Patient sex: F
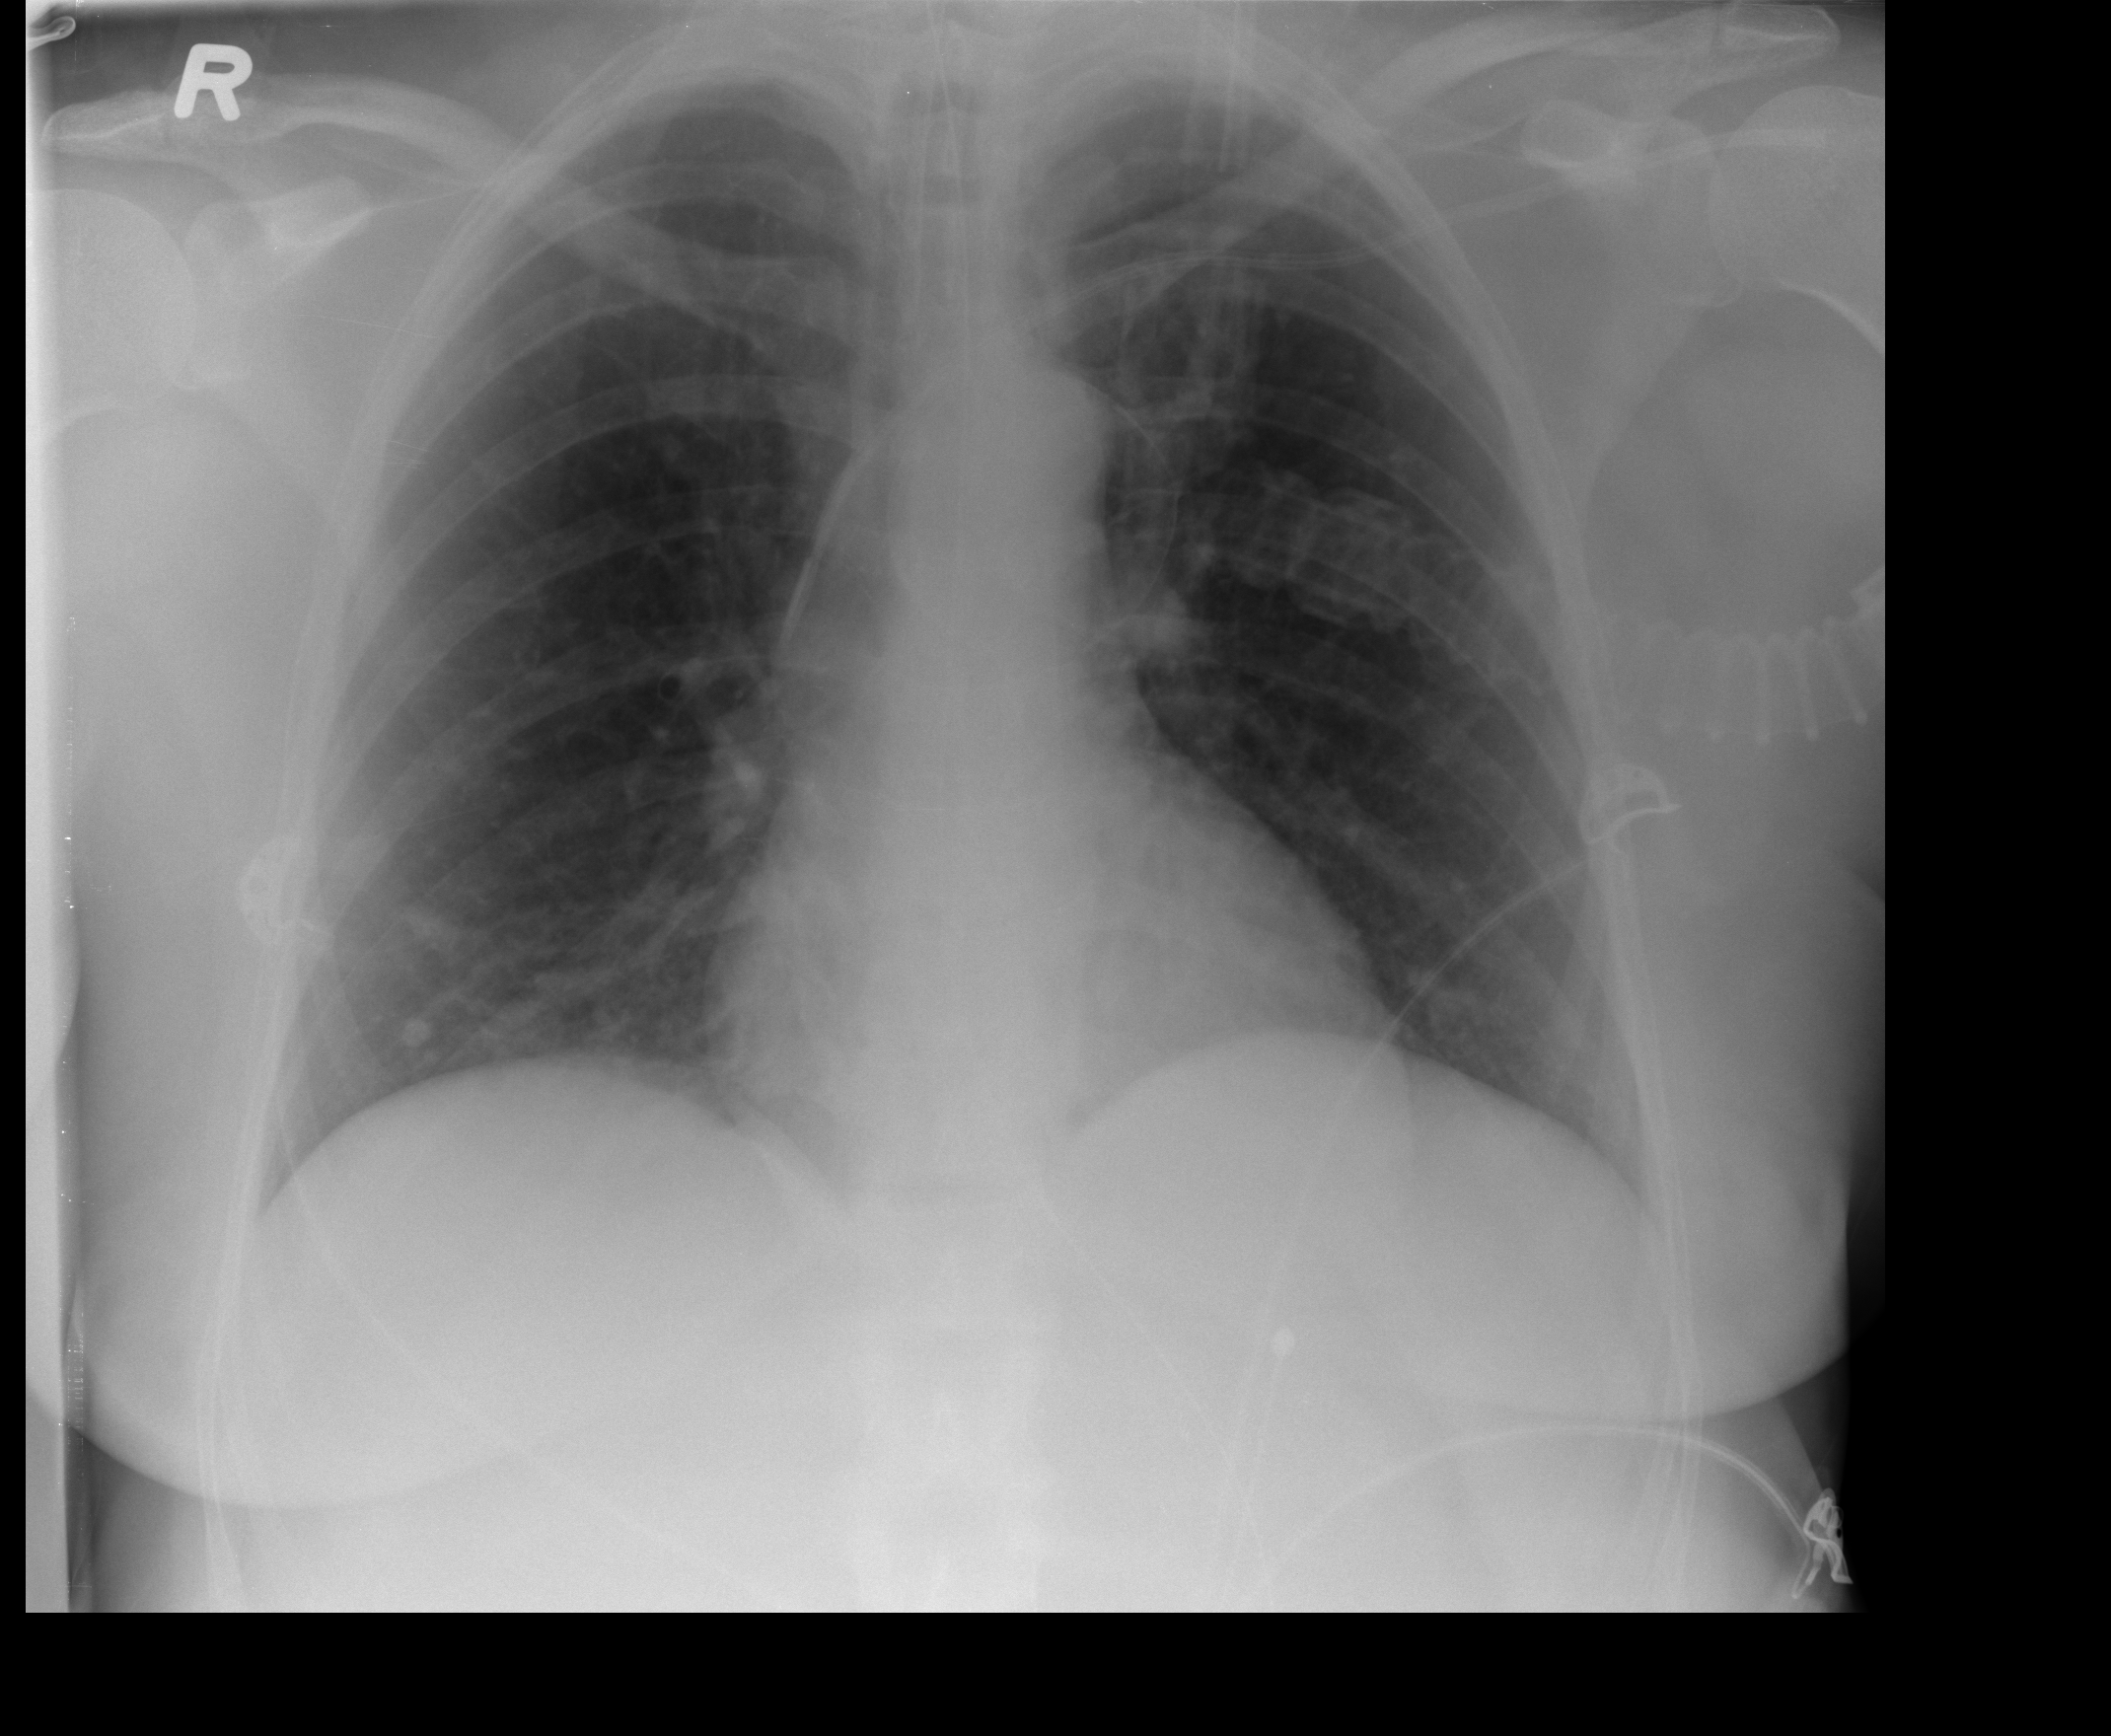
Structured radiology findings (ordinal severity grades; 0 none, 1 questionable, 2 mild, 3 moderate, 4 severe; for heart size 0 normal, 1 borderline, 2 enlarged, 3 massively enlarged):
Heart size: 0
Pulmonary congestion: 0
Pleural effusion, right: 0
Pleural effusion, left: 0
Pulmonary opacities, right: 2
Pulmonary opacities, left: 0
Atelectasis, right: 2
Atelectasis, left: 2